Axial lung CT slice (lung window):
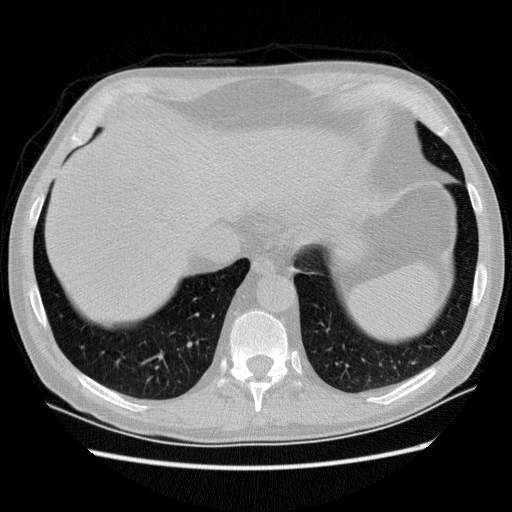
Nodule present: no